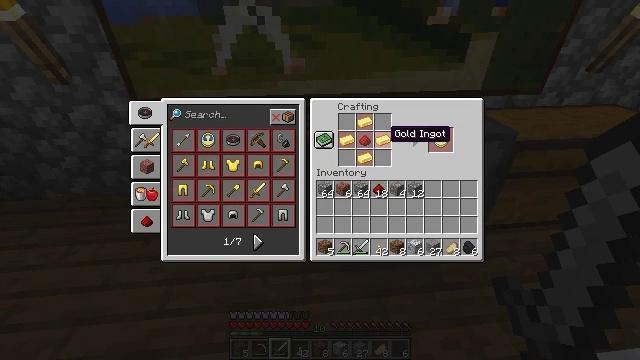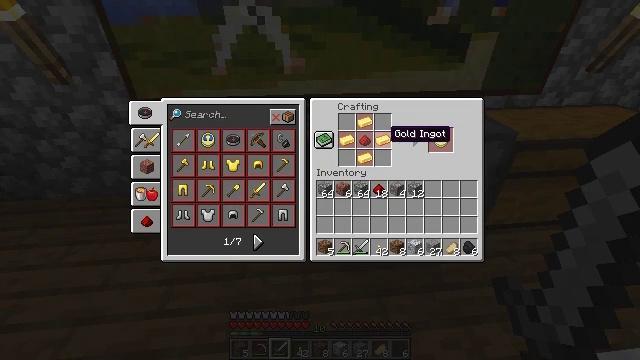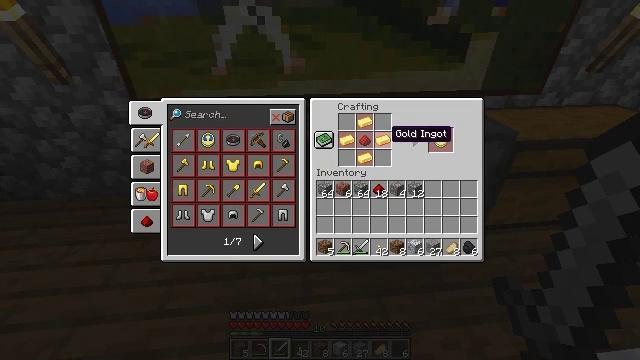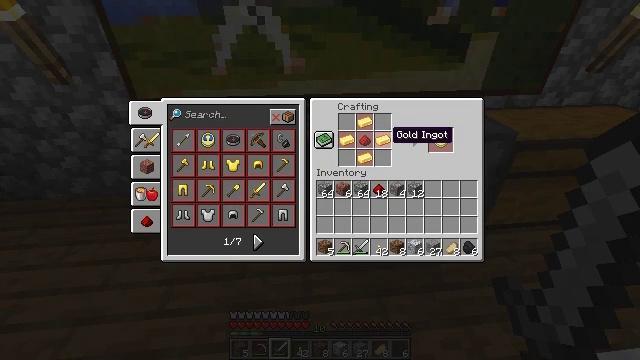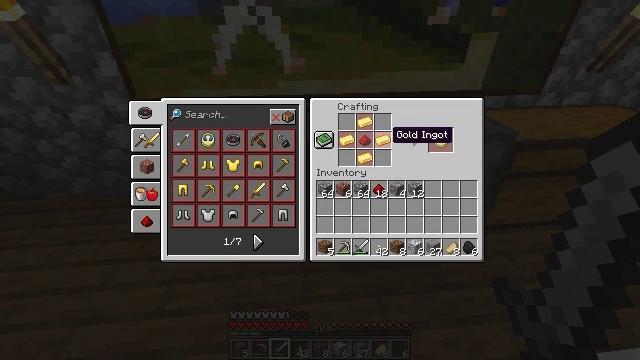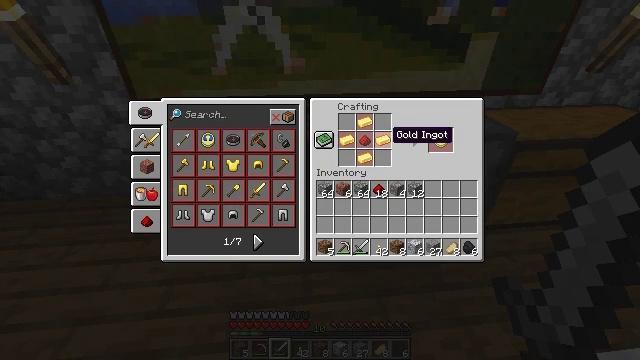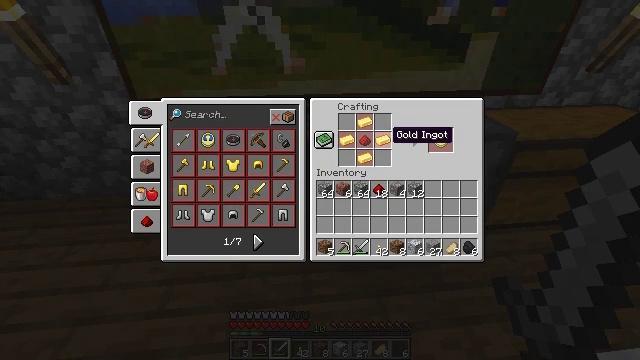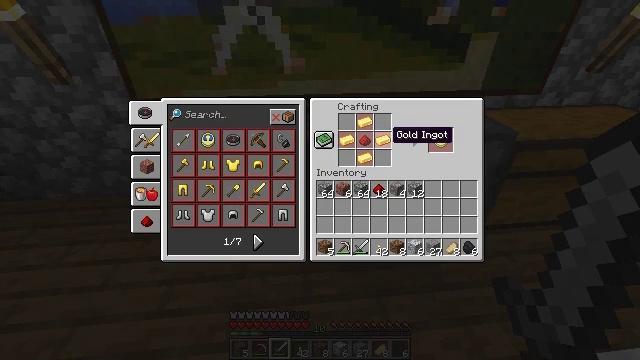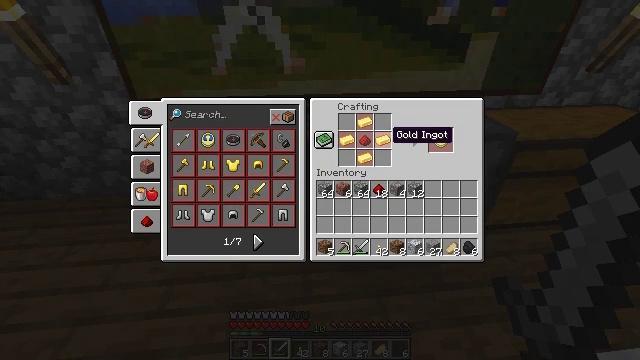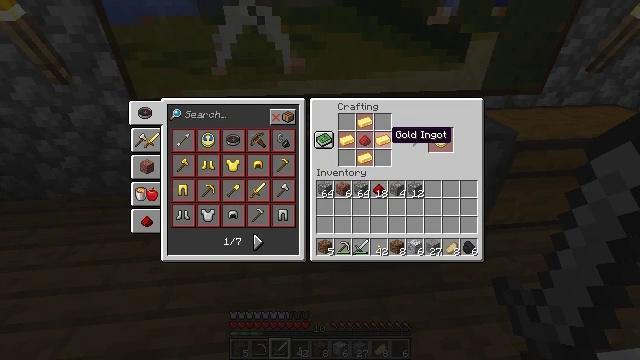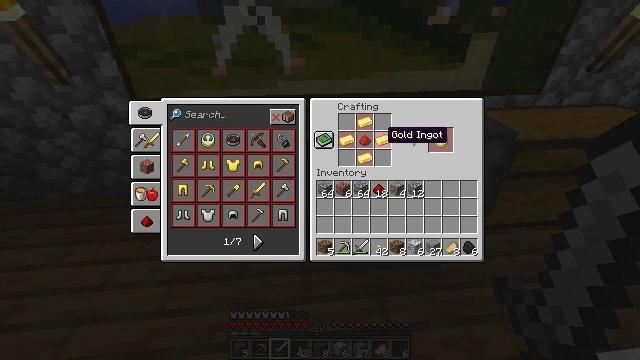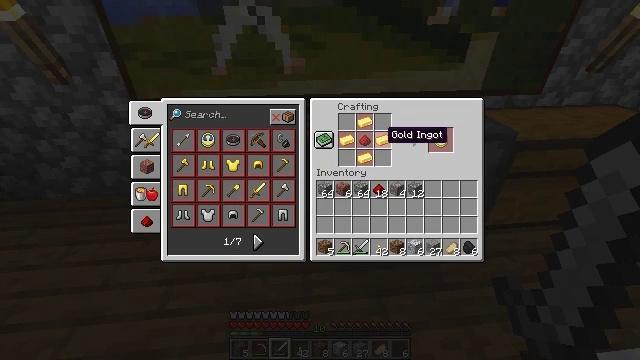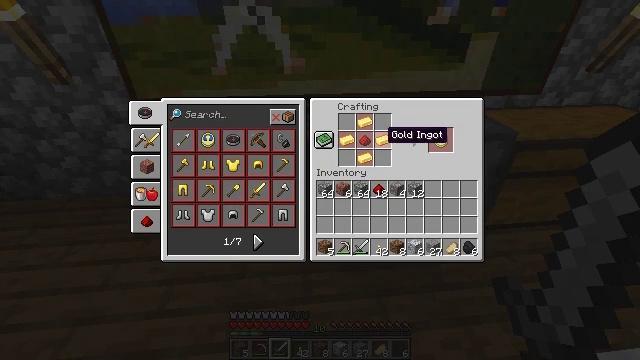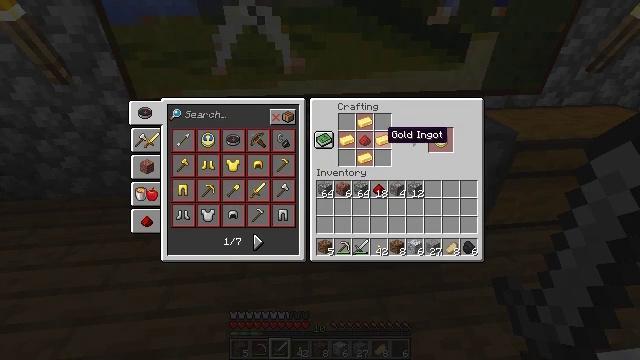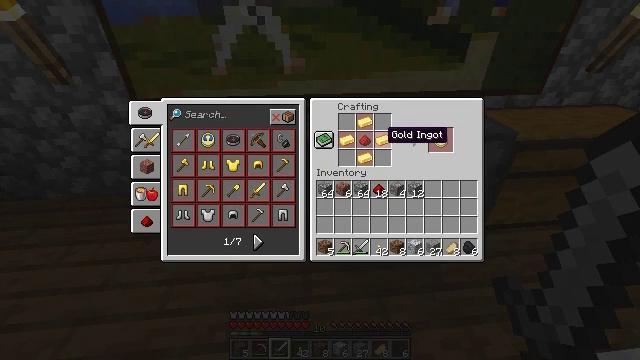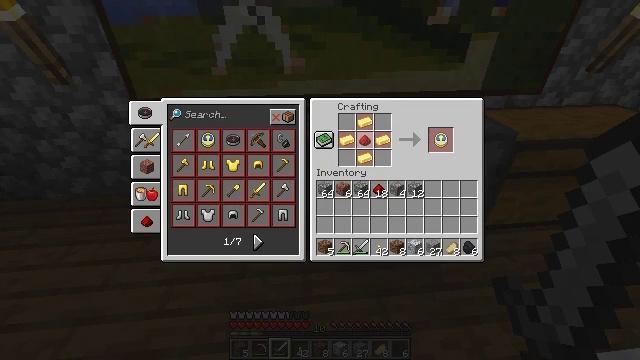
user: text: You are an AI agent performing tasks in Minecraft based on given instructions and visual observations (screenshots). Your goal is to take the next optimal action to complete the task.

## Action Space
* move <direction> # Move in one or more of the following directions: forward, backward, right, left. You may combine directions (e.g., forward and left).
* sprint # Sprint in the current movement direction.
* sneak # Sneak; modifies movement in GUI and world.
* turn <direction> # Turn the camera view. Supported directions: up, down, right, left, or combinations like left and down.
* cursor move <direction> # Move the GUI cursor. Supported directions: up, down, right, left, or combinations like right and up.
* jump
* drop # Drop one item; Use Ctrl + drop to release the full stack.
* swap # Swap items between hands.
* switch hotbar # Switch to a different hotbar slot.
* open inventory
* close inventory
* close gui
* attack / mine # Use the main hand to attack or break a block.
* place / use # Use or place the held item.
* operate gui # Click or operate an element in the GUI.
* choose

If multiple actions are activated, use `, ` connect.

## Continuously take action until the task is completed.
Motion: motion action
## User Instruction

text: Make a clock using the crafting table.
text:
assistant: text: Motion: no_op
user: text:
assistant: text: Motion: no_op
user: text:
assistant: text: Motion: no_op
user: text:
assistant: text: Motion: no_op
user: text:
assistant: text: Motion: no_op
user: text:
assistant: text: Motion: no_op
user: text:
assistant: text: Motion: no_op
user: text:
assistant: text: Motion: no_op
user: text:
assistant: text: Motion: no_op
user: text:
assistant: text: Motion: no_op
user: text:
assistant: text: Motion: no_op
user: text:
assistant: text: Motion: no_op
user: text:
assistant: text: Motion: no_op
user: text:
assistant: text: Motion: no_op
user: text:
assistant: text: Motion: cursor move left
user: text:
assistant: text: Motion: cursor move left
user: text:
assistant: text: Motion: cursor move left
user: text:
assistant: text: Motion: cursor move left
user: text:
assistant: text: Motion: cursor move left
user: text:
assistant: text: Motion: no_op
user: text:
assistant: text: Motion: cursor move left
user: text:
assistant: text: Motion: no_op
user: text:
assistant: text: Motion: no_op
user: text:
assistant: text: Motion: no_op
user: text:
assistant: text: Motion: no_op
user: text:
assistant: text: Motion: cursor move right
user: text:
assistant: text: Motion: no_op
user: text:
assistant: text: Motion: operate gui
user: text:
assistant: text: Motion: operate gui
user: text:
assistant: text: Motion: operate gui